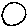
Label: circle